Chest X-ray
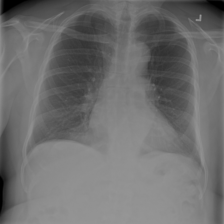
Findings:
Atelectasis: negative
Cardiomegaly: negative
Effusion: negative
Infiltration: negative
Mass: negative
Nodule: negative
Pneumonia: negative
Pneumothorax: negative
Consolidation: negative
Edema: negative
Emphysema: negative
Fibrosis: negative
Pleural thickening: negative
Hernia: negative